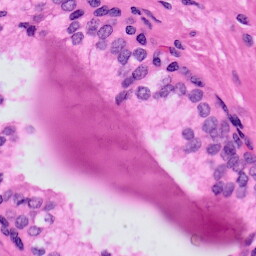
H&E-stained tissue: Prostate